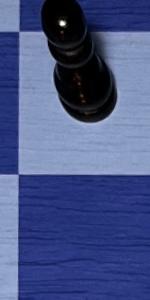
Label: Empty